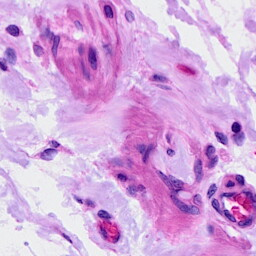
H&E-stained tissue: Ovarian